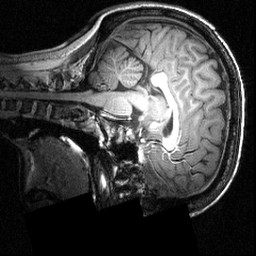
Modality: T1w
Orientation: sagittal
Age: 21
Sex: female
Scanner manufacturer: siemens
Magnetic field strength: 3.951 T
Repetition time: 1.5 s
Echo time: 0.00335 s